Question: I want to show the hidden input field which is generated with the CActiveForm->fileField()
'''
<?php $form=$this->beginWidget('CActiveForm', array(
'id'=>'user-_profile-form',
'enableAjaxValidation'=>false,
'htmlOptions'=>array(
'enctype'=>'multipart/form-data'
)
)); ?>
// some code here
<?php echo $form->labelEx($model,'file_upload'); ?>
<?php echo $form->fileField($model,'file_upload'); ?>
// some code here
<?php $this->endWidget(); ?>
'''
the output looks like this
'''
<label for="User_file_upload">File Upload</label>
<input id="ytUser_file_upload" type="hidden" value="" name="User[file_upload]">
<input name="User[file_upload]" id="User_file_upload" type="file">
'''
and i want that the hidden field shows as a normal input field.. because the design is asking for that
would be nice if anybody has a suggestion for me
thanks in advance
EDIT:
here an image of what i need
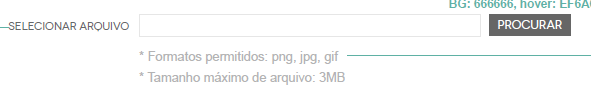
Answer: You could do this client side with javascript?
Looking at this SO post: <URL>:
'''
marker = $('<span />').insertBefore('#ytUser_file_upload');
$('#ytUser_file_upload').detach().attr('type', 'text').insertAfter(marker).focus();
marker.remove();
'''